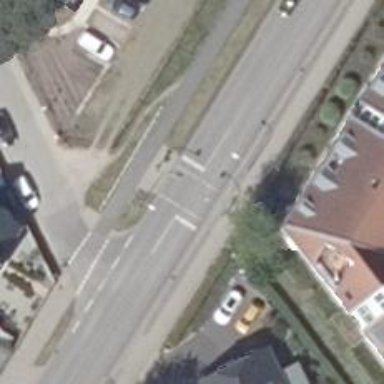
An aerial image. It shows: Road with traffic signals at the crossing.